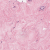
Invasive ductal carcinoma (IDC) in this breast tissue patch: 0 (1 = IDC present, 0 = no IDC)